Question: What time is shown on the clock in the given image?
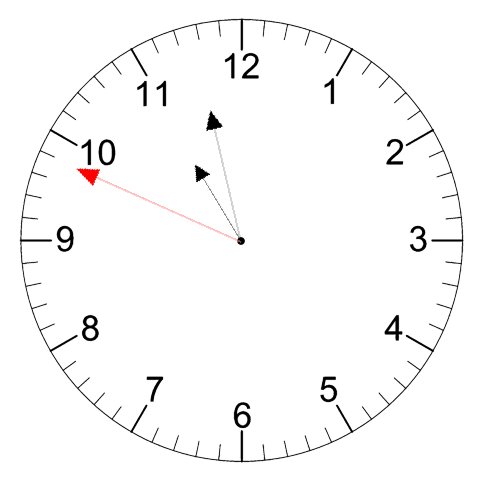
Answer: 10:57:49